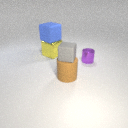
large yellow metal cube below large blue rubber cube